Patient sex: M
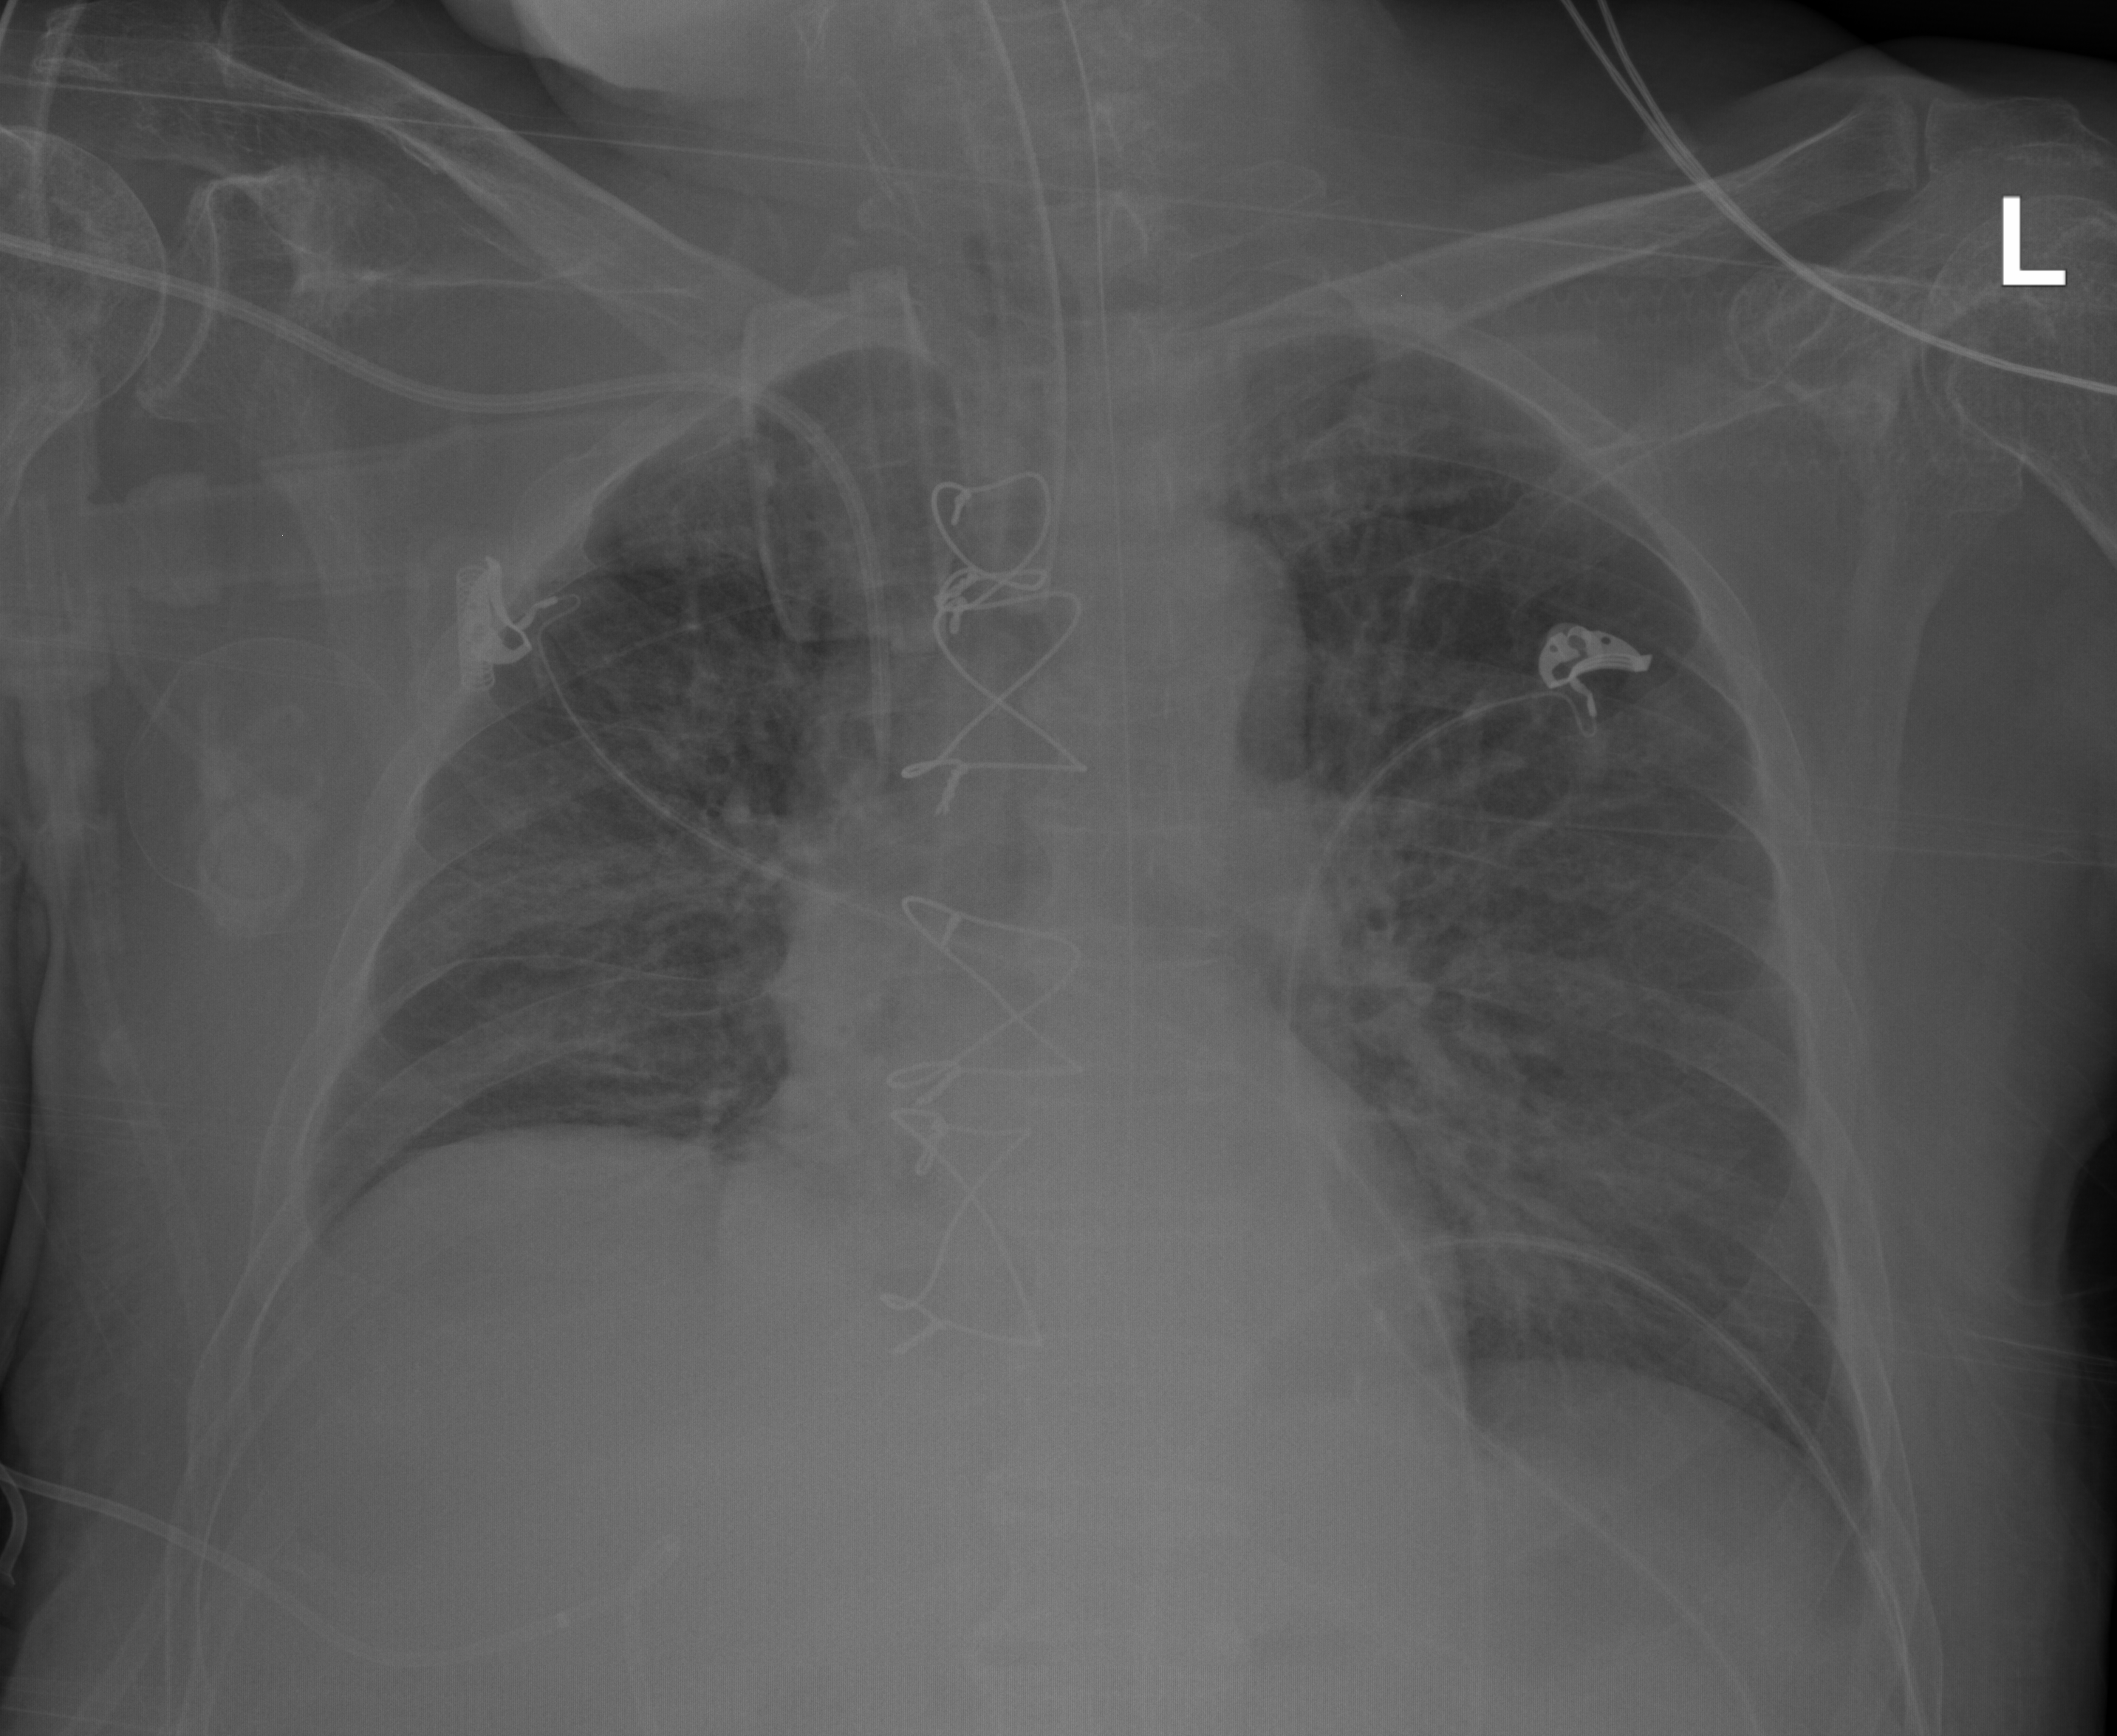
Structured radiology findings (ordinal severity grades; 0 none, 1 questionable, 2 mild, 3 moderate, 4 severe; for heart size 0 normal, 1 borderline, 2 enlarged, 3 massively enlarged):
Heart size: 0
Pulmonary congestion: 2
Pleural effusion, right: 1
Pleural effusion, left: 0
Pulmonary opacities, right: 2
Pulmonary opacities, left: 2
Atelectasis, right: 2
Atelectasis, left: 2